Question: I have a problem with C++ vector understanding: an object I get from vector is always a base abstract class and not a derived class that was added to it.
1. I have a vector: vector<SceneNode*> children;
Where is an abstract class with pure virtual functions.
1. I add an instance of ImageSceneNode (that is derived from SceneNode) to this vector: lib::ImageSceneNode node(static_cast<TextureAsset*>(test));
sceneManager.getRoot()->addChild(&node);
Where function is:
'''
void SceneNode::addChild(SceneNode* child) noexcept {
this->children.push_back(child);
}
'''
1. Later when I iterate the vector the object inside is an instance of SceneNode and fails with a "pure virtual function" call error:

Can you please help, thank you!
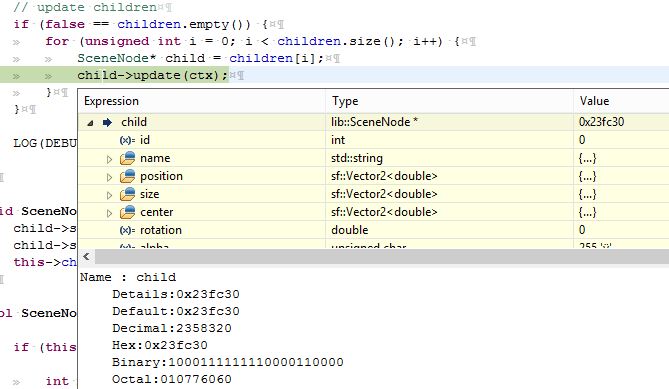
Answer: The "pure virtual function call" error is most commonly encountered with an object that has been destroyed. I note that you're grabbing and holding a pointer to 'node', a variable with local scope. If you're trying to access that object from its pointer in 'children' after the function has exited, you're going to run into errors like this one.